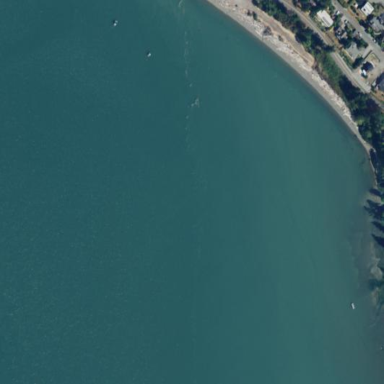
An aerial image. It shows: Beautiful beach with natural surroundings.